Aerial crown-view tile of a tropical tree (Barro Colorado Island, Panama), acquired 20250616:
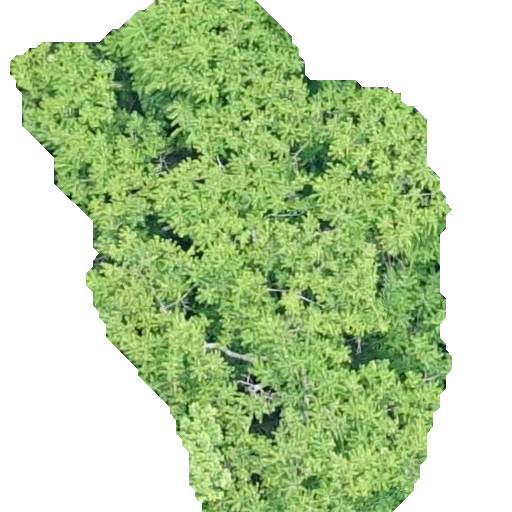
Species: Spondias radlkoferi
GBIF accepted scientific name: Spondias radlkoferi
Crown area: 234.563 m²